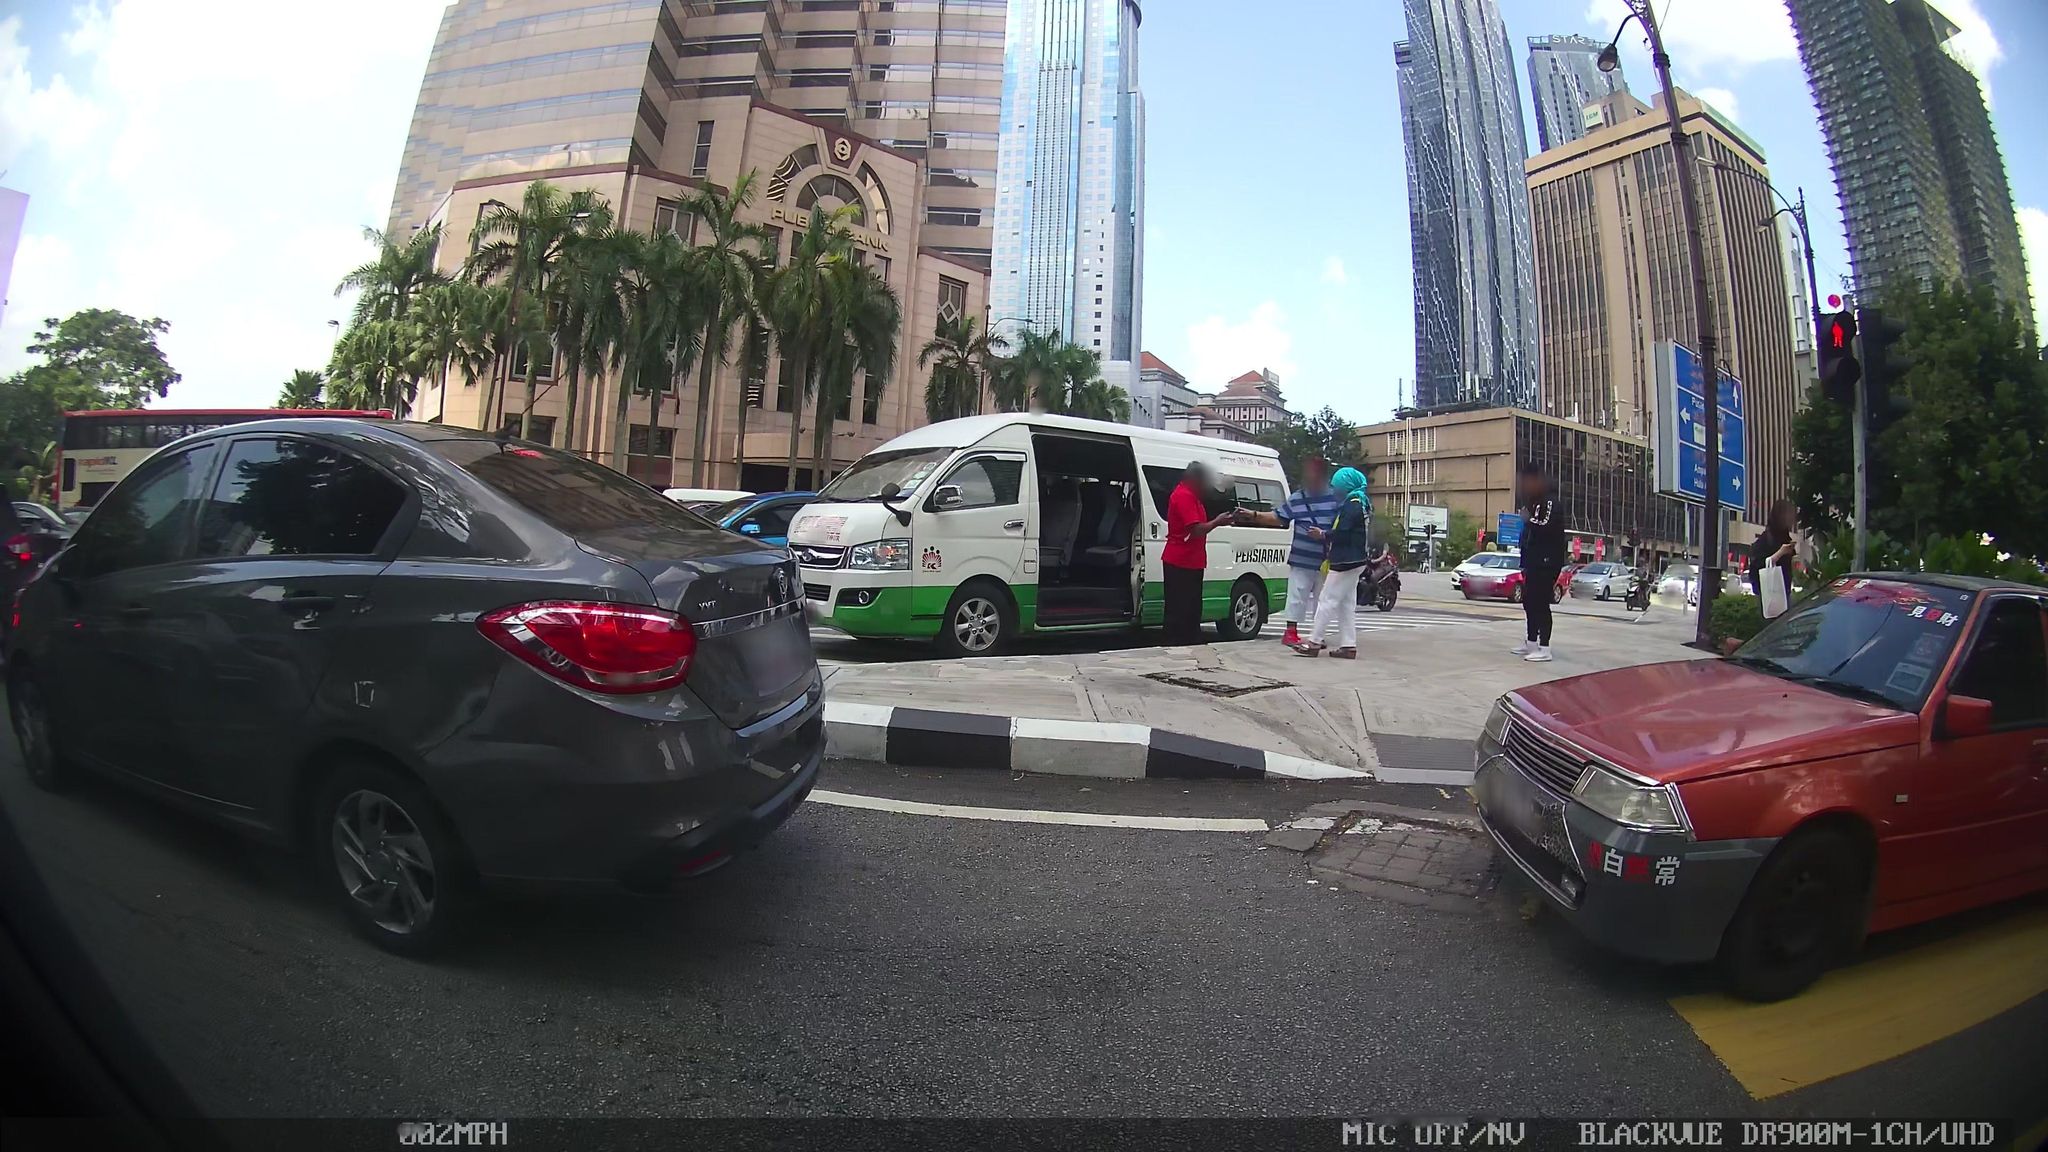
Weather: clear
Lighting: day
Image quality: good
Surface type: driving surface
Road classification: service, motorway_link
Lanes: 2, 1
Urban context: urban centre
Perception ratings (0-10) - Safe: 2.85, Lively: 8.67, Beautiful: 3.21, Boring: 0.84, Depressing: 4.49, Wealthy: 7.35